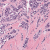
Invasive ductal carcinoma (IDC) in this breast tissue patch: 1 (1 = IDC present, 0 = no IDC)